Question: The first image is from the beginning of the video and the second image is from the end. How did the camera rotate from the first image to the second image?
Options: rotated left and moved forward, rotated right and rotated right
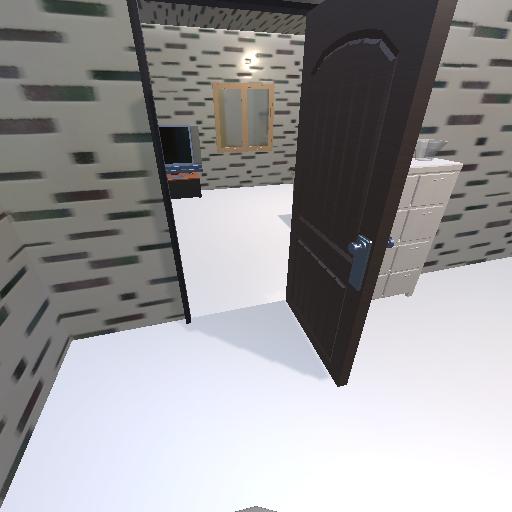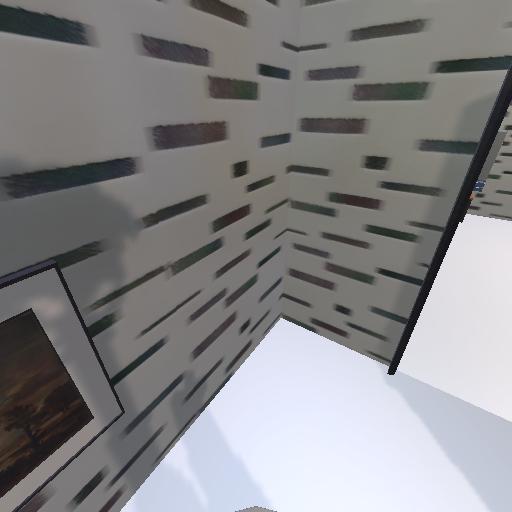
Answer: rotated left and moved forward